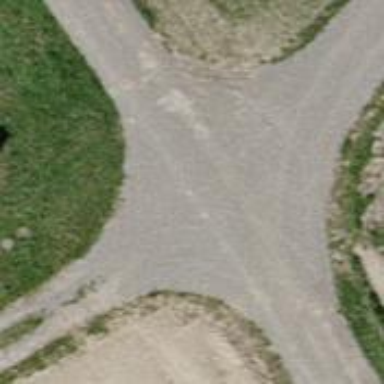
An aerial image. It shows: Pebblestone track with grade2 quality.